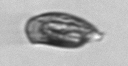
Label: Katodinium_or_Torodinium